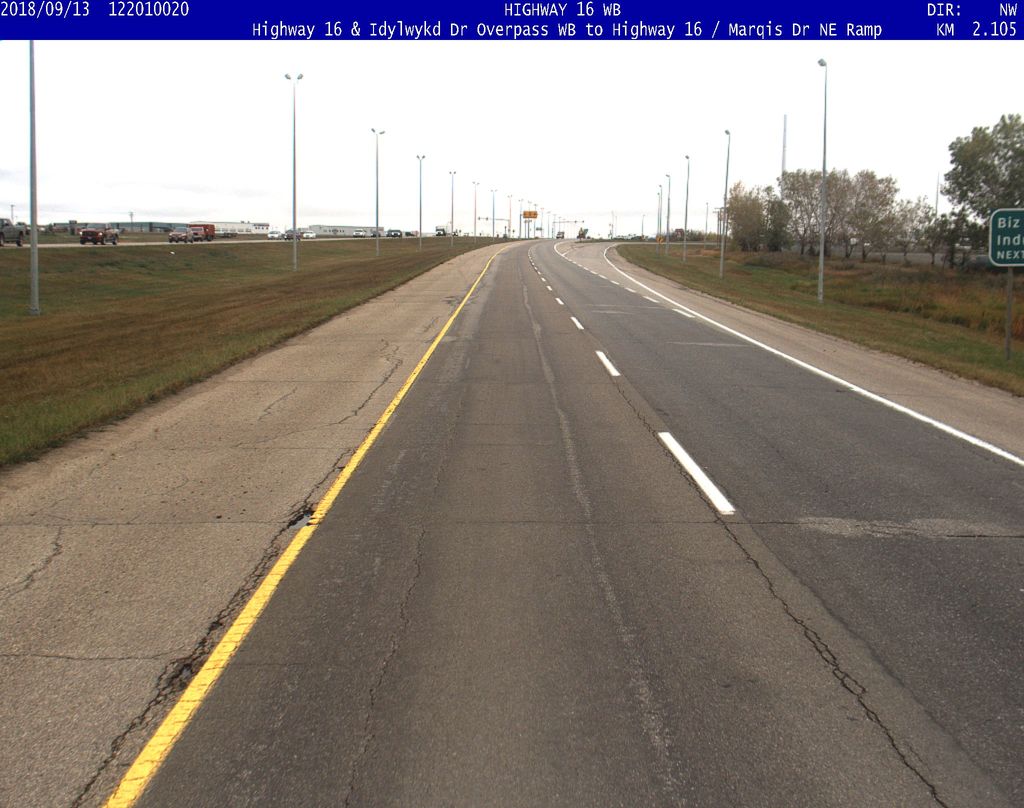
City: saskatoon